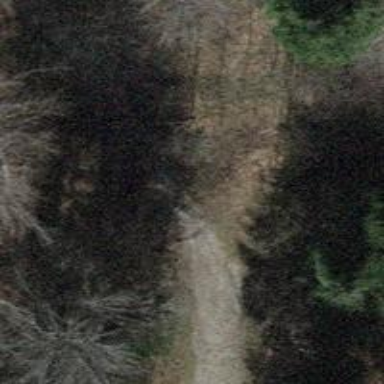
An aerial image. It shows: Track road with bridge.